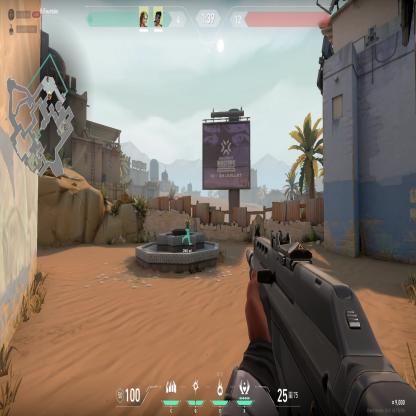
Label: teammate